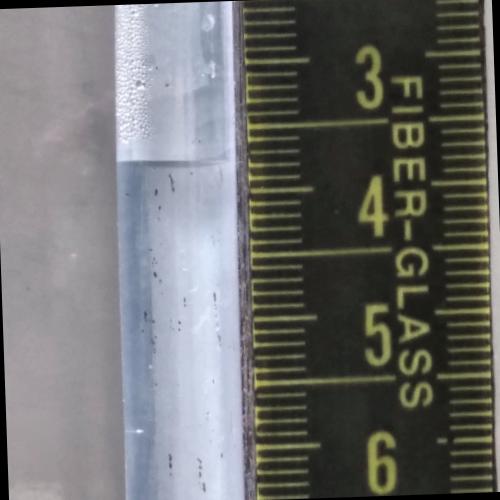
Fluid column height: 3.8 cm